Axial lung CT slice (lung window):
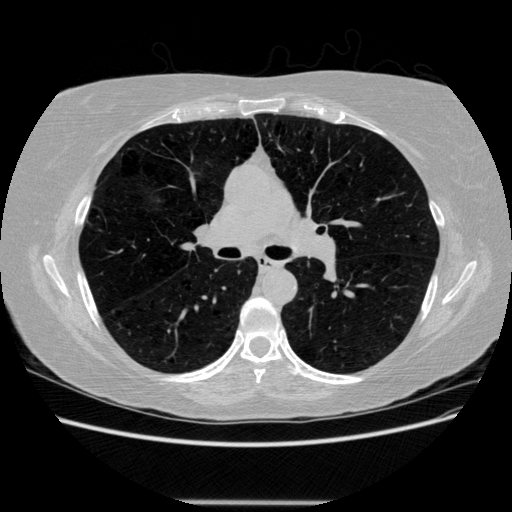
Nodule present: no